Question: I have a chart that shows two distinct Y values for the same DateTime X values. I am graphing them using a Spline on the same chart area with primary and secondary Y axes. The graph seems to work correctly with the exception that the Y axis labels are swapped. The expected primary Y axes labels are on the secondary axis and vice-versa.
Also, it should be noted that the charts are never displayed on screen, they are saved as image files in the file system and in a database using the 'chart.SaveImage' method.
Here is an image of the output of the chart:

Here is the code to generate the chart:
'''
// create the chart
Chart chart = new Chart();
chart.Size = new Size(width, height);
chart.AntiAliasing = AntiAliasingStyles.All;
string datatype = data[0].DataType;
string datatype2 = data2[0].DataType;
SampleUnit unit = GetSampleUnit(data[0].Unit);
string u = "";
if (unit != null)
{
u = unit.ShortName;
}
SampleUnit unit2 = GetSampleUnit(data2[0].Unit);
string u2 = "";
if (unit2 != null)
{
u2 = unit2.ShortName;
}
var chartArea = new ChartArea();
chartArea.AxisX.LabelStyle.Format = "dd MMM
HH:mm";
chartArea.AxisX.MajorGrid.LineColor = Color.LightGray;
chartArea.AxisY.MajorGrid.LineColor = Color.LightGray;
chartArea.AxisX.LabelStyle.Font = new Font("Calibri", 8);
chartArea.AxisY.LabelStyle.Font = new Font("Calibri", 8);
chartArea.AxisY2.LabelStyle.Font = new Font("Calibri", 8);
chartArea.AxisY2.Enabled = AxisEnabled.True;
chartArea.AxisY2.MajorGrid.Enabled = false;
if (string.IsNullOrEmpty(u))
{
chartArea.AxisY.Title = datatype;
}
else
{
chartArea.AxisY.Title = datatype + " (" + u + ")";
}
if (string.IsNullOrEmpty(u2))
{
chartArea.AxisY2.Title = datatype2;
}
else
{
chartArea.AxisY2.Title = datatype2 + " (" + u2 + ")";
}
chartArea.AxisY.TitleForeColor = Color.MediumBlue;
chartArea.AxisY2.TitleForeColor = Color.Red;
chart.ChartAreas.Add(chartArea);
var series = new Series();
series.Name = datatype;
series.ChartType = SeriesChartType.Spline;
series.XValueType = ChartValueType.DateTime;
series.YValueType = ChartValueType.Double;
series.YAxisType = AxisType.Primary;
series.Color = Color.MediumBlue;
chart.Series.Add(series);
var series2 = new Series();
series2.Name = datatype2;
series2.ChartType = SeriesChartType.Spline;
series2.XValueType = ChartValueType.DateTime;
series2.YValueType = ChartValueType.Double;
series.Color = Color.Red;
series.YAxisType = AxisType.Secondary;
chart.Series.Add(series2);
chart.Titles.Add(sensor.Name + " " + char.ToUpper(datatype[0]) + datatype.Substring(1) + " " + char.ToUpper(datatype2[0]) + datatype2.Substring(1));
// bind the datapoints
chart.Series[datatype].Points.DataBindXY(data, "Timestamp", data, "Value");
chart.Series[datatype2].Points.DataBindXY(data2, "Timestamp", data2, "Value");
// draw!
chart.Invalidate();
'''
So, I have two questions:
1. Why are the axis labels reversed?
2. Cosmetic: Why is the axis title putting a bar "|" at the end instead of a closing parenthesis ")"? Is this just a visual artifact from saving the chart as an image?
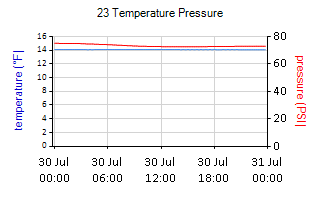
Answer: You have a cut-n-paste typo
change
'''
series.Color = Color.Red;
series.YAxisType = AxisType.Secondary;
'''
to
'''
series2.Color = Color.Red;
series2.YAxisType = AxisType.Secondary;
'''